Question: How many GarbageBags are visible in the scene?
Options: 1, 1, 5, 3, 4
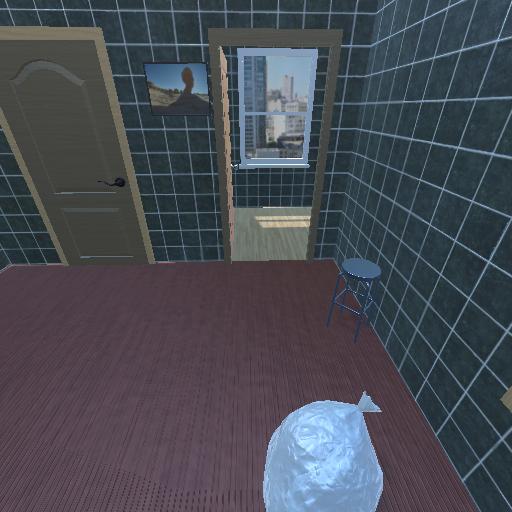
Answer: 1